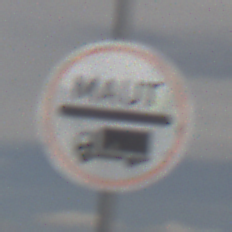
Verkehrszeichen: Mautpflicht
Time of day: Midday
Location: Outdoor (Nature)
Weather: PartlyCloudy
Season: NotSpecified
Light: Natural